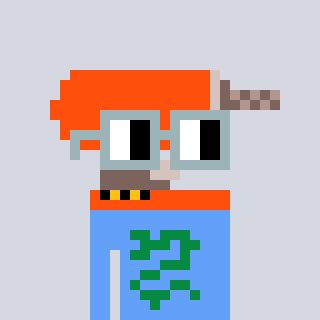
a pixel art character with square dark gray glasses, a drill-shaped head and a blue-colored body on a cool background